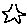
Label: star